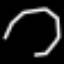
Label: octagon